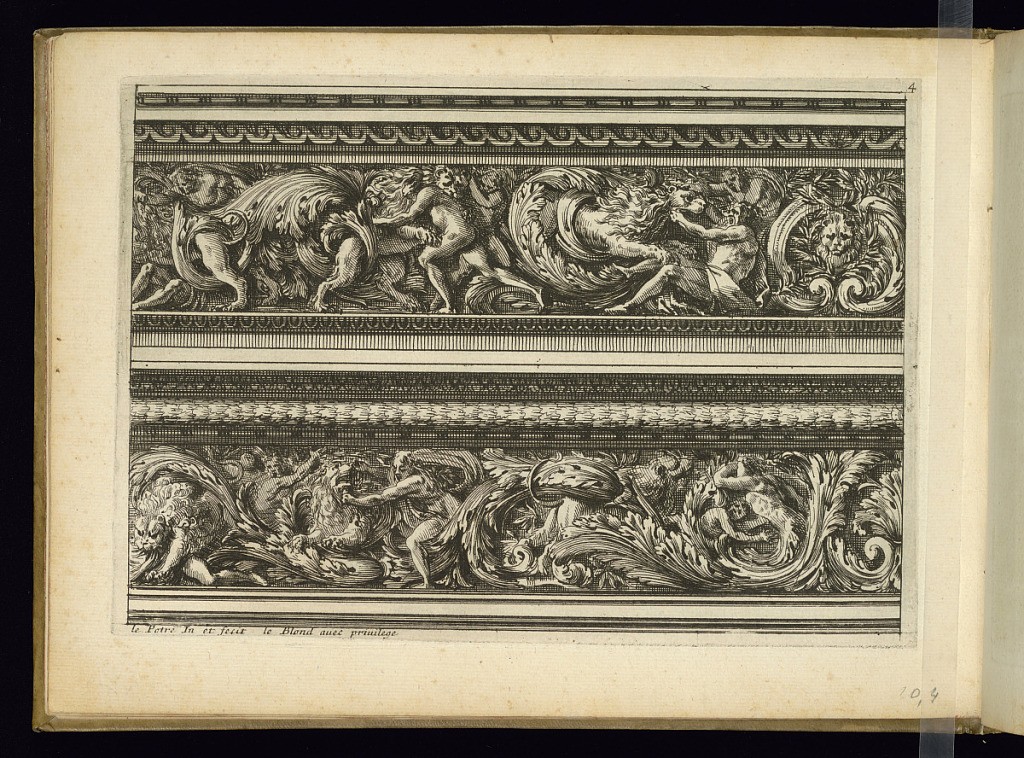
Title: Two Frieze Designs
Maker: Jean Le Pautre, French, 1618–1682
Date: before 1666
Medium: Etching on laid paper
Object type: Print
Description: Two frieze designs with men wrestling lions, scrolling leaves (rinceaux), wave pattern molding, and leaf moldings. The plate is numbered and lettered with the publisher's address below.